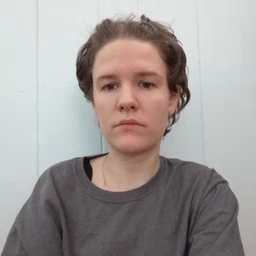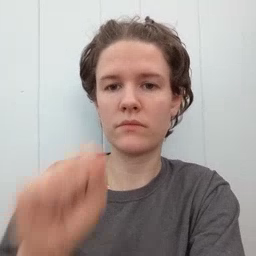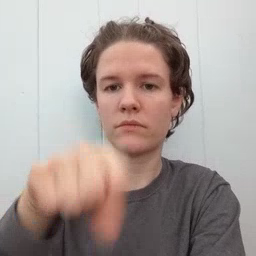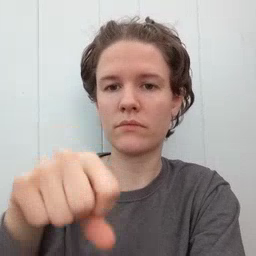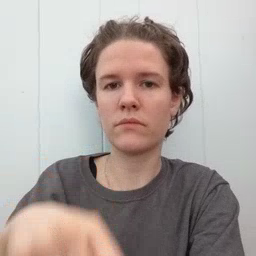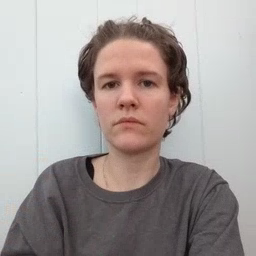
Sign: yes